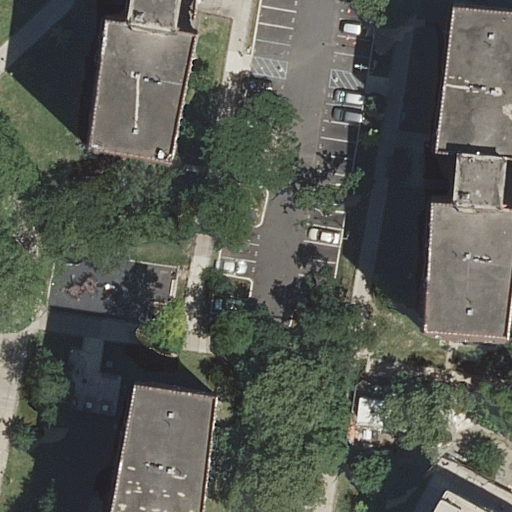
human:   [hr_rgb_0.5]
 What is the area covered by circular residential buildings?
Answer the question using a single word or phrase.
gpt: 0m2

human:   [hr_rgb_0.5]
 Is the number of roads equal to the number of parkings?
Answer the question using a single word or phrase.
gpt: no

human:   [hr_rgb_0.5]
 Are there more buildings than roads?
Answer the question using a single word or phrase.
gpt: no

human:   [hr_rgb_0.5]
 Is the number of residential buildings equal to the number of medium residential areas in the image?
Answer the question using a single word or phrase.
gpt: no

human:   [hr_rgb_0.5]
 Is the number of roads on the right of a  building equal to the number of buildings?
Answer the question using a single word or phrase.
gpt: no

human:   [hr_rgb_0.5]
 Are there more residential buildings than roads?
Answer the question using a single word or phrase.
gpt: no

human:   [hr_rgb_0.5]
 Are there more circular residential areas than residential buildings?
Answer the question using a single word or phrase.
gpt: no

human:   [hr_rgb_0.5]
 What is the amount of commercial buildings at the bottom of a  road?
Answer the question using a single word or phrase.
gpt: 0

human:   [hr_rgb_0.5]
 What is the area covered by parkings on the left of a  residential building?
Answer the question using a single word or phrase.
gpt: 689m2

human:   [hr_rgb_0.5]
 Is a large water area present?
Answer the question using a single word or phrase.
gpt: no

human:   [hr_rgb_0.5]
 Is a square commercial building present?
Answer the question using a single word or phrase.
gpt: no

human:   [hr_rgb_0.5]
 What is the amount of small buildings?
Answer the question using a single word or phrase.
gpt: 0

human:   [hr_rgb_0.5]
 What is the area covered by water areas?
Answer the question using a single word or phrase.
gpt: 0m2

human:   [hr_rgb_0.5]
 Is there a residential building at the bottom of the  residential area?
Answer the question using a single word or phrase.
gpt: yes

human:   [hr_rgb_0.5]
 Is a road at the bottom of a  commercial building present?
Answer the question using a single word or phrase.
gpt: no

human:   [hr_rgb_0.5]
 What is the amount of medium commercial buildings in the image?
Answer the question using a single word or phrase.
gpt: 0

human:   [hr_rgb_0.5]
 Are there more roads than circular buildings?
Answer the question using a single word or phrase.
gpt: yes

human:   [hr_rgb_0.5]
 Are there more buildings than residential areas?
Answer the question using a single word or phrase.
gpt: yes

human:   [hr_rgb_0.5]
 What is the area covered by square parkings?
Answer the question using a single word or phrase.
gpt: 0m2

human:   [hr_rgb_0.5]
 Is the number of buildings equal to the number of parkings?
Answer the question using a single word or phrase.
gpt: no

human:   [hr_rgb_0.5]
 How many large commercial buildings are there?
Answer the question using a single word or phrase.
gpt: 0

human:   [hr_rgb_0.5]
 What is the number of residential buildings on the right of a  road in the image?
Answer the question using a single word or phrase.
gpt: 3

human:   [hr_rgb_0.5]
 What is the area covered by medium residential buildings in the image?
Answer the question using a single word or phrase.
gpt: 568m2

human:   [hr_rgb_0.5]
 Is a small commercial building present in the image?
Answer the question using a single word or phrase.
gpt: no

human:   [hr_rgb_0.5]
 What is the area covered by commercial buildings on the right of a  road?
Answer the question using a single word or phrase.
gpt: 0m2

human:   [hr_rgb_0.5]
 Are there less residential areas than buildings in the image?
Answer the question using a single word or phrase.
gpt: yes

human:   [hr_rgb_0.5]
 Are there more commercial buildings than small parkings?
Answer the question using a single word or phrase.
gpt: no

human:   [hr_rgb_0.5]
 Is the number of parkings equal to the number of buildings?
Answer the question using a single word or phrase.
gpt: no

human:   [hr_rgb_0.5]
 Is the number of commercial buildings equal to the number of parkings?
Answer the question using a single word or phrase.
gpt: no

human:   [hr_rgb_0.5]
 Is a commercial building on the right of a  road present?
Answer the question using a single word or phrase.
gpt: no

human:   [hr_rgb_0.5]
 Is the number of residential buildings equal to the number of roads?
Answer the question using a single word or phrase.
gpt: no

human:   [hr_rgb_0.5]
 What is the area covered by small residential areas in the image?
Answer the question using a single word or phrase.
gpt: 0m2

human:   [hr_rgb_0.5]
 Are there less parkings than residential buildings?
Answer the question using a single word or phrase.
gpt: yes

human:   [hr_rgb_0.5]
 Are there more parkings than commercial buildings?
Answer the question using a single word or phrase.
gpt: yes

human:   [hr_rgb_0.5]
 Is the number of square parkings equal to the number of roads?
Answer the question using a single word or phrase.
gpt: no

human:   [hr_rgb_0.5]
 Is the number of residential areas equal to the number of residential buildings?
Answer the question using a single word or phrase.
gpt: no